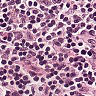
Metastatic tissue present: no